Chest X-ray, PA view. Patient: 42 years old, sex M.
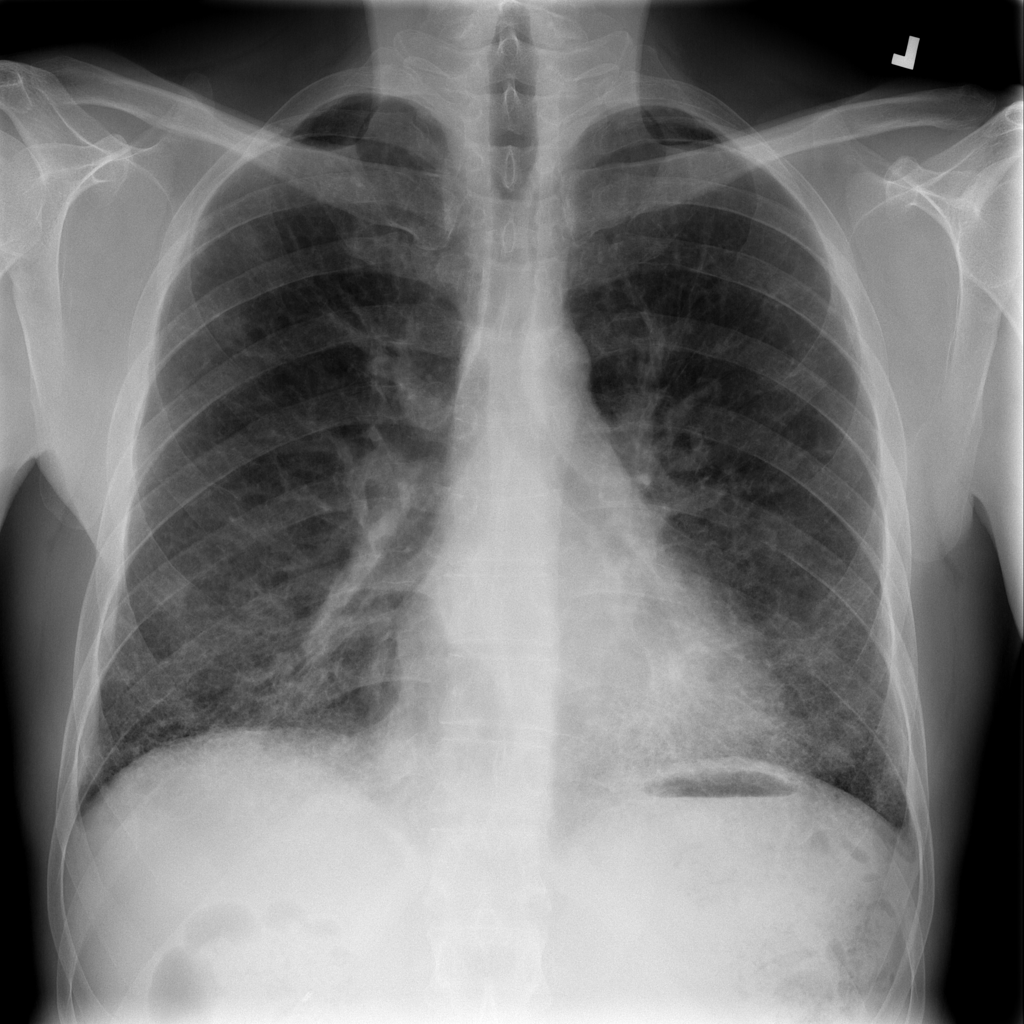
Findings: No Finding